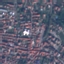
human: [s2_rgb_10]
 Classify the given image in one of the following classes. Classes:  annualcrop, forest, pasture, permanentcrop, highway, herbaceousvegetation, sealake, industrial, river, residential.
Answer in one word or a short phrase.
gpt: Residential